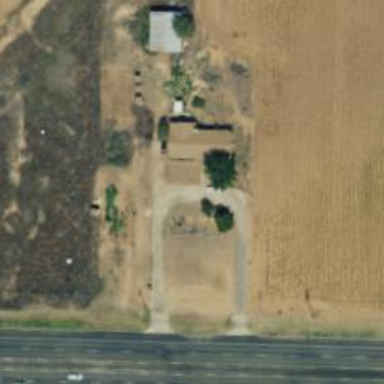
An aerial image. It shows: Driveway.